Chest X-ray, PA view. Patient: 66 years old, sex F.
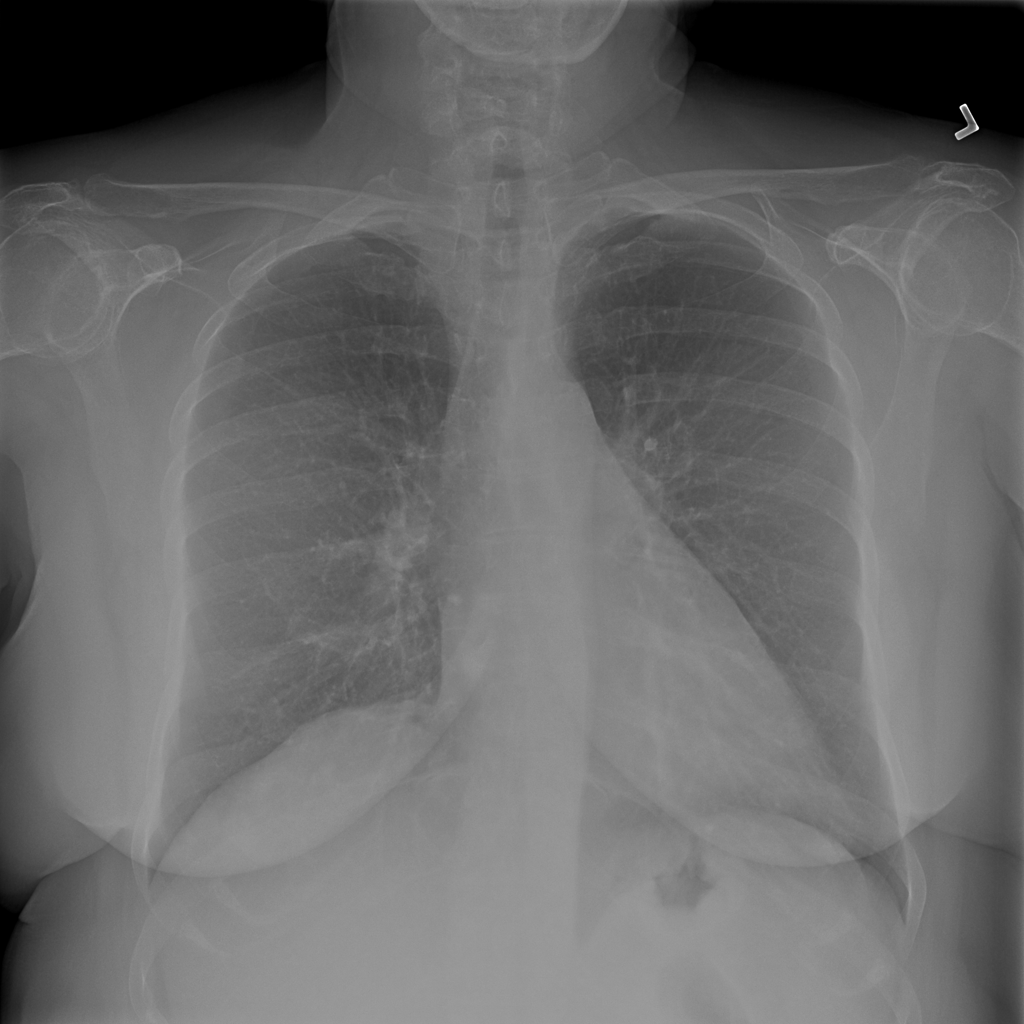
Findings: Infiltration